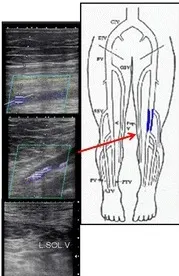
Ultrasonography showing the regression of deep venous thrombosis. C; Ultrasonography (Aplio XG, Toshiba) images of the left lower extremity after 6 months of treatment; Additional file 3. No remaining thrombi were observed and only mural thrombi remained in the popliteal vein.
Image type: radiology (ultrasound)